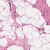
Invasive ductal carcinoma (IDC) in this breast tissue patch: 0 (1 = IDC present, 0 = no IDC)